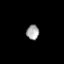
Tissue: prostate
Cell type: T cells
Senescence score: 0.3611
Nuclear area (px): 179
Mean DAPI intensity: 165.458